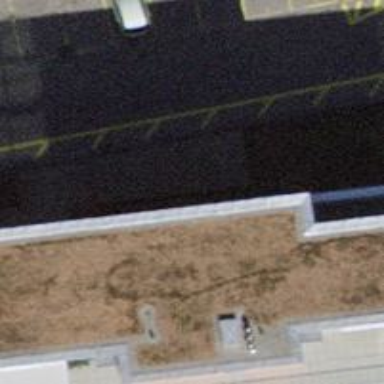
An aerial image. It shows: Bicycle parking area with stands.